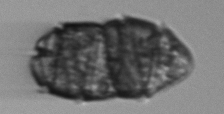
Label: Margalefidinium